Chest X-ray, AP view. Patient: 48 years old, sex F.
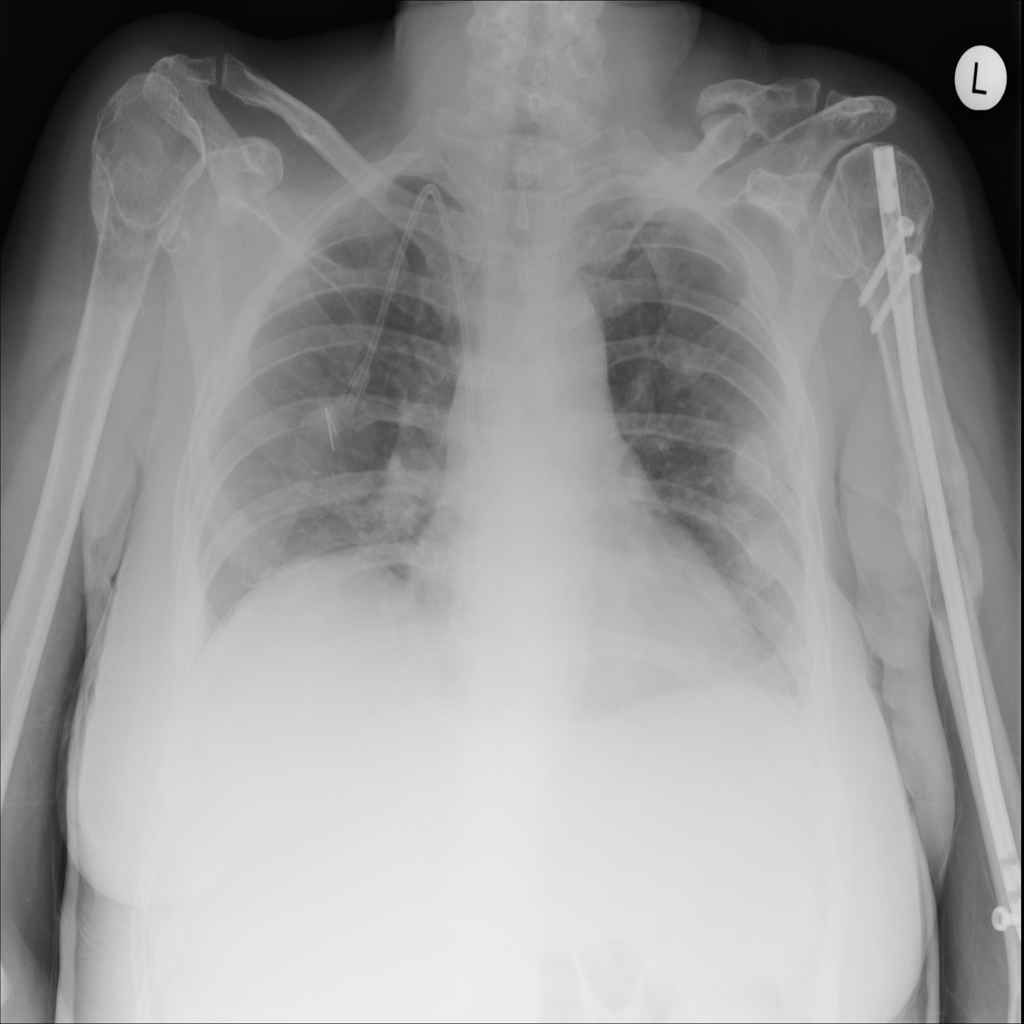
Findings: Infiltration